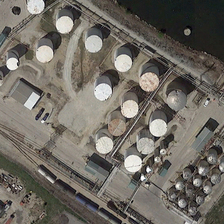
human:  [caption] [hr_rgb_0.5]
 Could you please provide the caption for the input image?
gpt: many storage tanks are near a river .

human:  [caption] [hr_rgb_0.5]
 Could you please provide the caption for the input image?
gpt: many storage tanks are near a river .

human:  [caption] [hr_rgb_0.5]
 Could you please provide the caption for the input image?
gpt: many storage tanks are near a river .

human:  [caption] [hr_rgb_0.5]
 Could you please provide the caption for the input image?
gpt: many storage tanks are near a river .

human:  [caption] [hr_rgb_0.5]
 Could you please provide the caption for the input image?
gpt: many storage tanks are near a river .